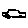
Label: car